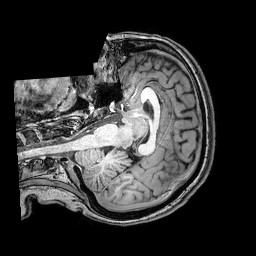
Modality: T1w
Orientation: axial
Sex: female
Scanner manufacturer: philips
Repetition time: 0.008158 s
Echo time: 0.00373 s